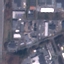
Land use / land cover: Industrial